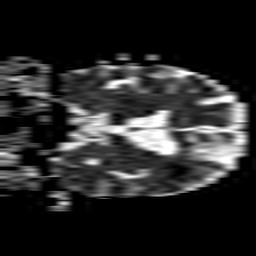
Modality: ADC
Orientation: coronal
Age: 47
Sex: female
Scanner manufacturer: philips
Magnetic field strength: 1.5 T
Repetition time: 3.406 s
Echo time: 0.06922 s